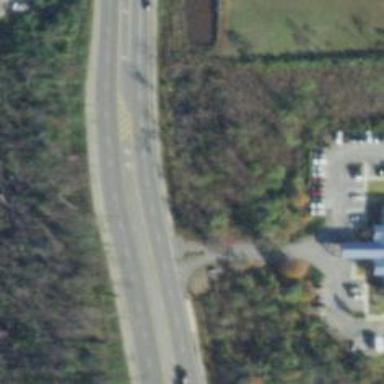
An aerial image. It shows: Unmarked road crossing.